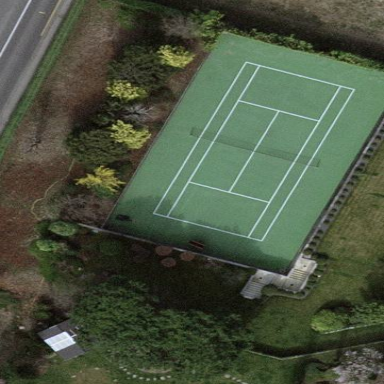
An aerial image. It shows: Tennis court on pitch designated for leisure land.